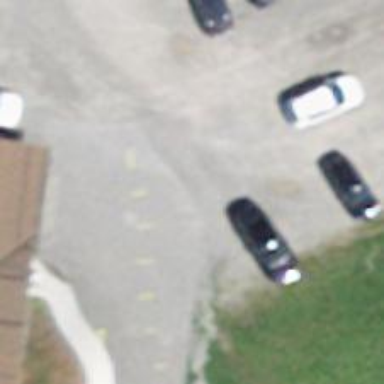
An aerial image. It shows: Road serving as parking aisle.